Плоский конденсатор подсоединен к источнику постоянной ЭДС $\mathscr{E}$. В конденсатор параллельно его обкладкам вносят заряженную проводящую пластину толщиной $L$ и располагают ее на расстоянии $L$ и $4 L$ от каждой из обкладок конденсатора (см. рисунок).  Заряд пластины положителен и равен заряду $Q$ конденсатора до внесения пластины. Форма и площадь пластины и обкладок конденсатора одинаковы, расстояние $L$ много меньше размеров пластины.
Какую работу необходимо совершить, чтобы переместить пластину из положения $A B$ в положение $A^{\prime} B^{\prime}$ ?
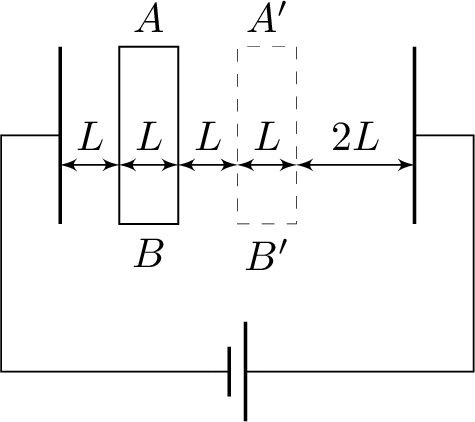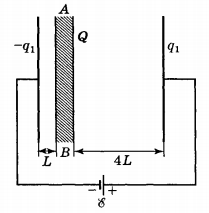
Решение: Суммарный заряд обкладок конденсатора равен нулю. До внесения заряженной пластины в конденсатор заряд его правой обкладки$$Q=\frac{\varepsilon_{0} S}{6 L} \mathscr{E}, \qquad (1)$$где $S$ — площадь обкладок конденсатopa.Поле в конденсаторе создается всеми зарядами. Энергия поля вне конденсатора не изменяется.  Проанализируем схему с внесенной в конденсатор пластиной. При перемещении вдоль электрической цепи (см. рисунок) пробного единичного заряда выполняется равенство$$q_{1} \frac{5 L}{2 \varepsilon_{0} S}-Q \frac{4 L}{2 \varepsilon_{0} S}+Q \frac{L}{2 \varepsilon_{0} S}+q_{1} \frac{5 L}{2 \varepsilon_{0} S}=\mathscr{E}. \qquad (2)$$С учетом $(1)$ получим $q_{1}=\frac{3}{2} Q$. Аналогично можно показать, что после перемещения пластины в положение $A^{\prime} B^{\prime}$ заряд на правой обкладке конденсатора $q_{2}=\frac{11}{10} Q$.Энергия поля конденсатора до и после перемещения пластины:$$W_{1}=2 Q \mathscr{E} / 3, W_{2}=7 Q \mathscr{E} / 10.$$Работа источника тока$$A_{и}=\left(q_{2}-q_{1}\right) \mathscr{E}=-2 Q \mathscr{E} / 5<0.$$По закону сохранения энергии $A+A_{и}=W_{2}-W_{1}$. Отсюда с учетом записанных выше выражений находим, что для перемещения пластины надо совершить работу $A=13 Q \mathscr{E} / 30$.
Ответ: $$ A=\frac{13}{30} Q \mathscr{E}. $$
Темы:
T, Конденсатор, Электромагнетизм, Всероссийские, Работа, Напряжение